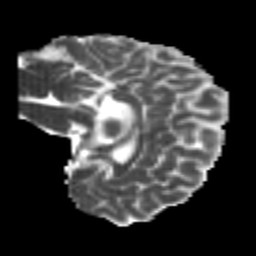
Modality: MD
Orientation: sagittal
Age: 21
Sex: female
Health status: healthy
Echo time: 0.074 s